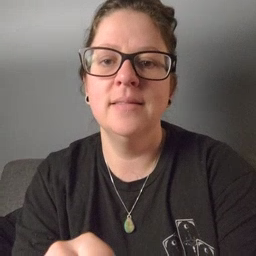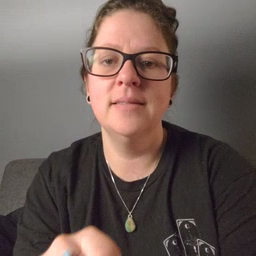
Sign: yes